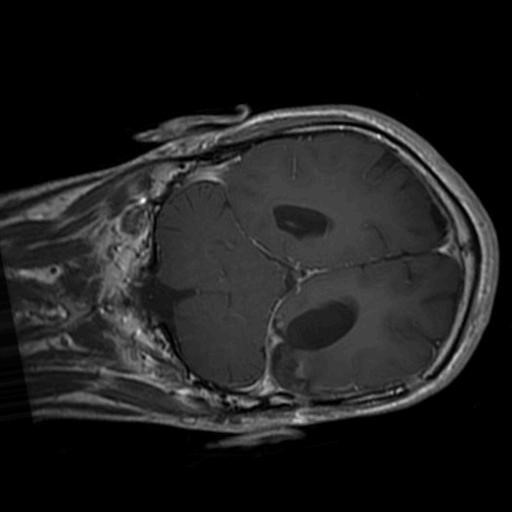
Label: brain_glioma